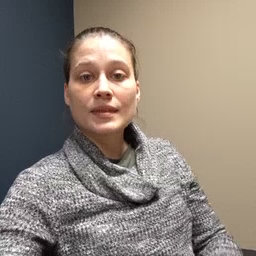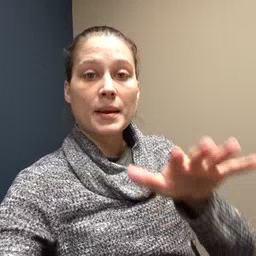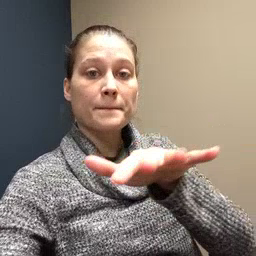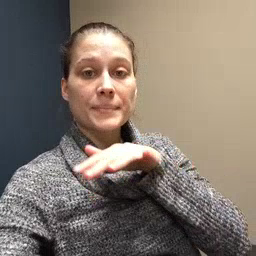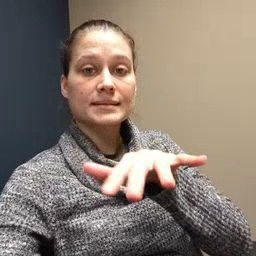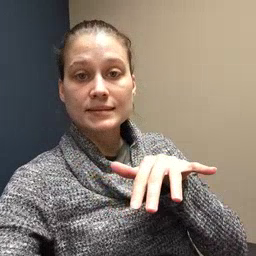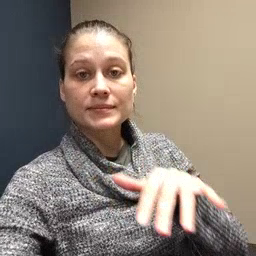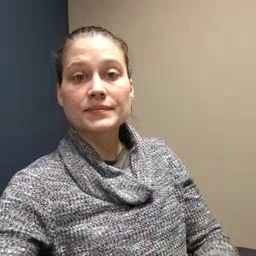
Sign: mitten